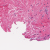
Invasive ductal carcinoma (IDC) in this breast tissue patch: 0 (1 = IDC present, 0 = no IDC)